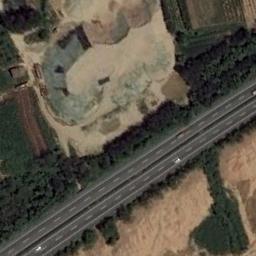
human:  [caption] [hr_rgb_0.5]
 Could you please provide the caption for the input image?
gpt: A freeway with a small bend goes through the wasteland and many trees are on both sides of the freeway .

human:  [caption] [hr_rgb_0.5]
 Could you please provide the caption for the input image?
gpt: There is a green field beside the highway .

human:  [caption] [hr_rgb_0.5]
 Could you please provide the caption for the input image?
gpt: The freeway is next to the bare land and some trees .

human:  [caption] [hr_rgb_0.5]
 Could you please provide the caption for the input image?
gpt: Large areas of brown and green mixed farmland around the freeway .

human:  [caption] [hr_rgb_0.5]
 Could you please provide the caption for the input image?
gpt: There are many green trees and some brown bare land beside the freeway .